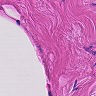
Metastatic tissue present: no